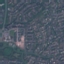
Land use / land cover class: Residential